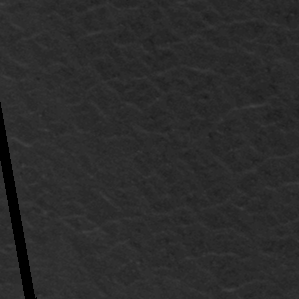
Label: frost